Question: I am trying to create a custom keyboard programatically. I have managed to get the functionality of the keyboard working but am struggling with setting the constraints programatically.
I have managed to find code to constrain the buttons to be equal sizes in their rows but cannot customise it enough to set the width (or proportional width) of certain buttons.
Here is a picture of the keyboard currently

Each row is a separate UIView filled with UIButtons corresponding to each key. I then constrain the buttons inside each view to their superview.
The issue is that I want the space button to be a set proportion of the screen and also the 4th row buttons to be the same width (currently they are very slightly wider only having 9 buttons instead of 10 across)
Although it is written for swift I have adapted quite a bit of code from the Custom Keyboard tutorial: <URL>
'''
- (void)addConstraintsToView: (UIView *)view {
NSArray * buttons = view.subviews;
for (UIButton * button in buttons) {
NSInteger index = [view.subviews indexOfObject:button];
NSLayoutConstraint * topConstraint = [NSLayoutConstraint constraintWithItem:button attribute:NSLayoutAttributeTop relatedBy:NSLayoutRelationEqual toItem:view attribute:NSLayoutAttributeTop multiplier:1.0f constant:1.0f];
NSLayoutConstraint * bottomConstraint = [NSLayoutConstraint constraintWithItem:button attribute:NSLayoutAttributeBottom relatedBy:NSLayoutRelationEqual toItem:view attribute:NSLayoutAttributeBottom multiplier:1.0f constant:-1.0f];
NSLayoutConstraint * leftConstraint;
// If the first button in the row
if (!index) {
leftConstraint = [NSLayoutConstraint constraintWithItem:button attribute:NSLayoutAttributeLeft relatedBy:NSLayoutRelationEqual toItem:view attribute:NSLayoutAttributeLeft multiplier:1.0f constant:1.0f];
}
else {
leftConstraint = [NSLayoutConstraint constraintWithItem:button attribute:NSLayoutAttributeLeft relatedBy:NSLayoutRelationEqual toItem:buttons[index-1] attribute:NSLayoutAttributeRight multiplier:1.0f constant:1.0f];
NSLayoutConstraint * widthConstraint = [NSLayoutConstraint constraintWithItem:buttons[0] attribute:NSLayoutAttributeWidth relatedBy:NSLayoutRelationEqual toItem:button attribute:NSLayoutAttributeWidth multiplier:1.0f constant:0];
[view addConstraint:widthConstraint];
}
NSLayoutConstraint * rightConstraint;
// If the last button in the row
if (index == buttons.count - 1) {
rightConstraint = [NSLayoutConstraint constraintWithItem:button attribute:NSLayoutAttributeRight relatedBy:NSLayoutRelationEqual toItem:view attribute:NSLayoutAttributeRight multiplier:1.0f constant:-1.0f];
}
else {
rightConstraint = [NSLayoutConstraint constraintWithItem:button attribute:NSLayoutAttributeRight relatedBy:NSLayoutRelationEqual toItem:buttons[index+1] attribute:NSLayoutAttributeLeft multiplier:1.0f constant:-1.0f];
}
[view addConstraints:@[topConstraint, bottomConstraint, rightConstraint, leftConstraint]];
}
}
'''
This is the code currently constraining the buttons to be equal widths.
The main problem is that although there is lots of 'tutorials' on how to use NSlayoutConstraint they are mainly provided for a small number of views. They then use then names and set the constraints.
<URL> is similar but subtly different and for a much smaller number of views.
For this as we are adding a much larger number of views then having each button as its own variable would be much too complex. Instead using a couple of if statements inside the loop would be much more elegant if I can figure it out.
What I really want it to be able to set certain buttons to either fixed widths or proportional widths. Eg the shift button and delete button to be 15% of the screen each or the shift and delete button to be fixed at 48 pixels.
Any help would be greatly appreciated
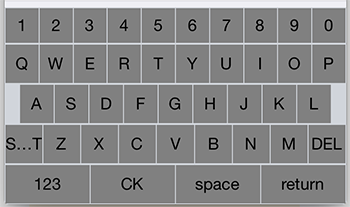
Answer: Thanks to @rdelmar for helping me toward this solution
Although there is lots of information on NSLayoutConstraints online they take a bit of time to get used to. In this case I was over thinking the problem and needed someone to point out the obvious.
So in this case I am trying to change the widths of the buttons so all I need to worry about is the width constraint. The rest can be ignored.
The difficulty of this case adjusting the code gained from other sources to suit my need.
'''
NSLayoutConstraint * widthConstraint;
if ([button.titleLabel.text isEqualToString:@"SHFT"] || [button.titleLabel.text isEqualToString:@"DEL"]) {
// Make sure to set the button it is in relation to - in this case we can set it with relation to any of this middle buttons so buttons[1] is fine
widthConstraint = [NSLayoutConstraint constraintWithItem:button attribute:NSLayoutAttributeWidth relatedBy:NSLayoutRelationEqual toItem:buttons[1] attribute:NSLayoutAttributeWidth multiplier:1.5f constant:0];
}
else if ([button.titleLabel.text isEqualToString:@"space"]) {
widthConstraint = [NSLayoutConstraint constraintWithItem:button attribute:NSLayoutAttributeWidth relatedBy:NSLayoutRelationEqual toItem:buttons[1] attribute:NSLayoutAttributeWidth multiplier:3.0f constant:0];
}
else {
widthConstraint = [NSLayoutConstraint constraintWithItem:buttons[1] attribute:NSLayoutAttributeWidth relatedBy:NSLayoutRelationEqual toItem:button attribute:NSLayoutAttributeWidth multiplier:1.0f constant:0];
}
[view addConstraint:widthConstraint];
'''
As I am adjusting certain specific buttons I need to make sure I only change the constraints of them with the if statements. Then using the multiplier you can set their width as a multiplier of the other buttons in the view.
Hopefully this helps someone in the future even if it just the custom keyboard code translated from swift to objective c
NOTE: Remember to set the translatesAutoresizingMaskIntoConstraints for the view you are constraining. eg
'''
view.translatesAutoresizingMaskIntoConstraints = NO;
'''
If you leave this out then it won't work even if your constraints are all correct